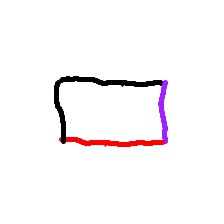
Shape: rectangle